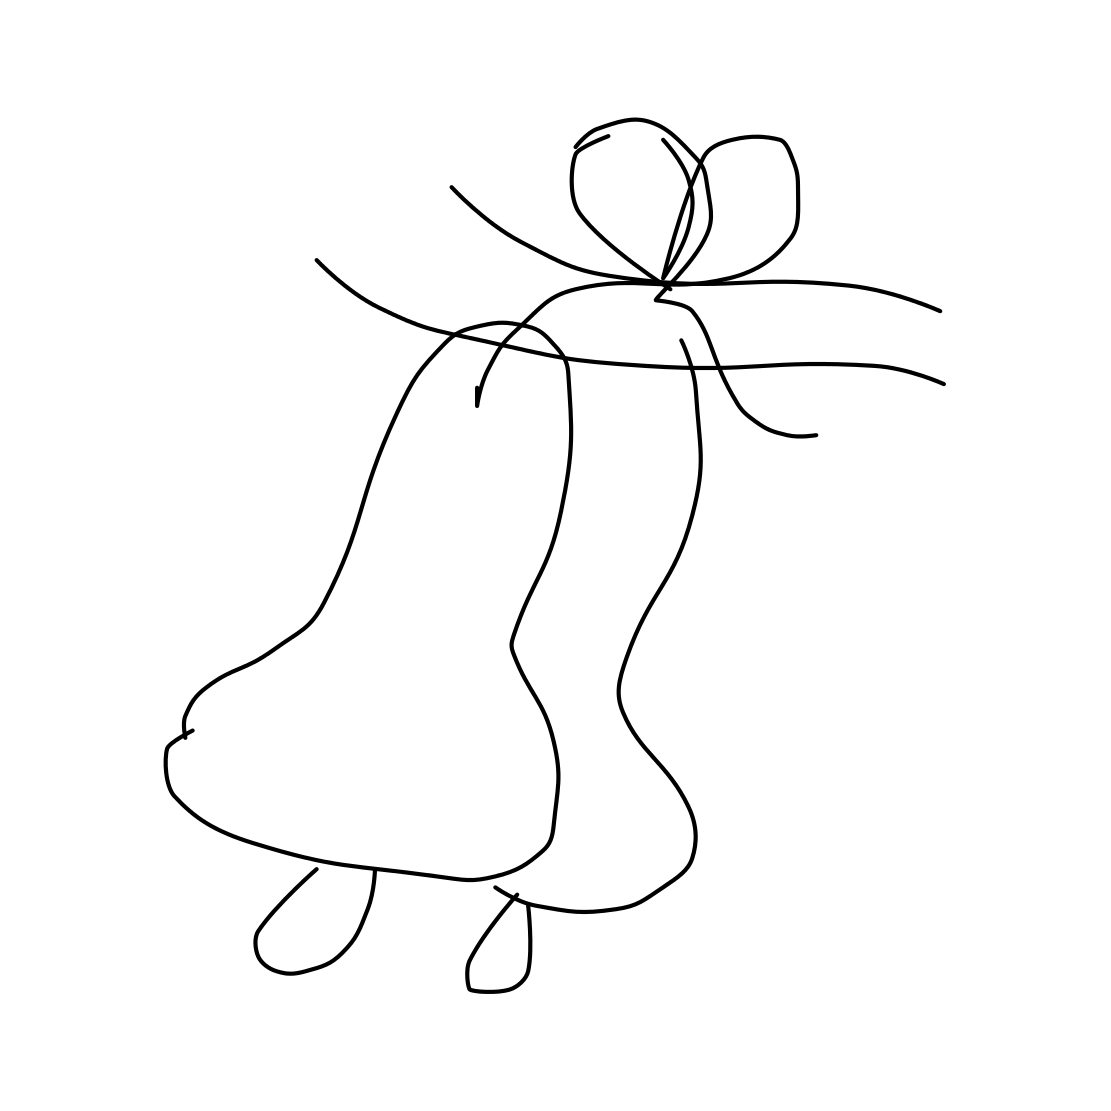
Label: bell